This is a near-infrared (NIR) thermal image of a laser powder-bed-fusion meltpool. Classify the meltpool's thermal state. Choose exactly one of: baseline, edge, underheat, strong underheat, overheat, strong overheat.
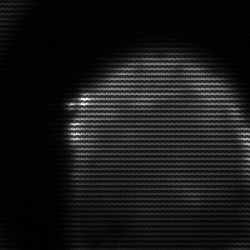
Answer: edge